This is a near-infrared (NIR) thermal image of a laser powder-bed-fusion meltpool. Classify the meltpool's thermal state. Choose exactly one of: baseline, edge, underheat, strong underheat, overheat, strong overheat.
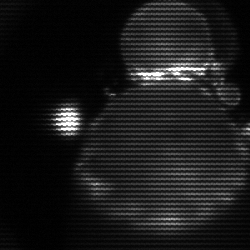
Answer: edge